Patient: sex F, age 58
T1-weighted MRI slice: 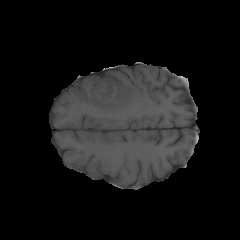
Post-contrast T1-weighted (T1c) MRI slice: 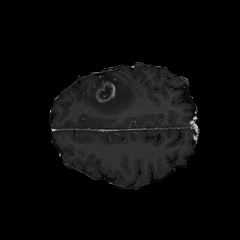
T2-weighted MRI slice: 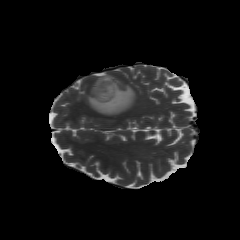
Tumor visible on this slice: yes
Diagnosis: Glioblastoma, IDH-wildtype
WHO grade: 4